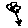
Label: flower